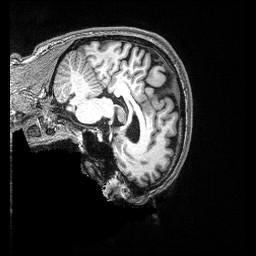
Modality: T1w
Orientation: sagittal
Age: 48
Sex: male
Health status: ill
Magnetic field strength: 3 T
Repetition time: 2.53 s
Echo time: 0.00331 s